Field crop: tomato
Growth stage: 1
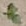
Species: solanum